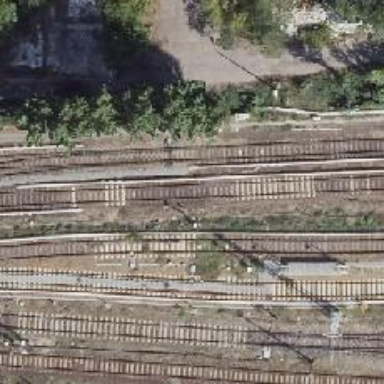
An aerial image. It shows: Railway signal.